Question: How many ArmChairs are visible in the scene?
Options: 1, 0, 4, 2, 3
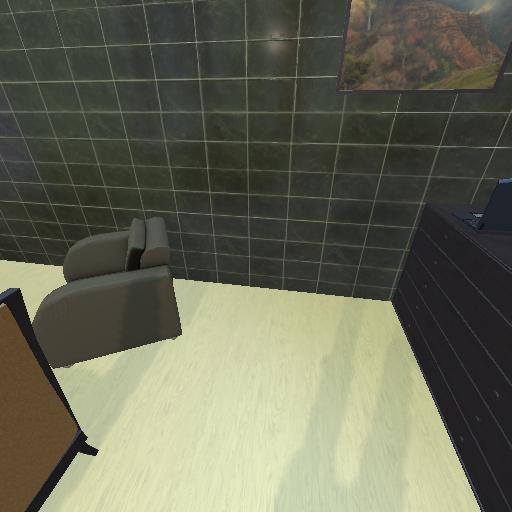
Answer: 1